Question: I am working on a Kinect game where I am supposed "to dress" the player into a kind of garment.
As the player should always stand directly in front of the device, I am using a simple jpg file for this "dressing".
My problem starts when the user, while still standing in the frontal position, . I want to apply an appropriate transform to this "dress" image so that it still will cover player's body more or less correctly.
From Kinect sensors I can get a current information about the following player's body parts positions:

Is there any library (C++, C#, Java) or a known algorithm that can make such transformation?
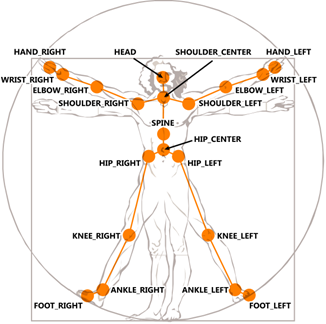
Answer: Complex task but possible.
I would split the 'dress' into arms, torso/upper body and lower. you could then use (from memory) AffineTransform in java though most languages have algorithms for matrix transforms against images.
The reason I suggest splitting the image is that when you do a transform you will be distorting the top part of the image and it will allow you to do some rotation (for when people lean) and wrap the arms as they move also.
EDIT:
I would also NOT transform each frame (cpu intensive) I would create a rainbow table of the possible angles and do a lookup for the image